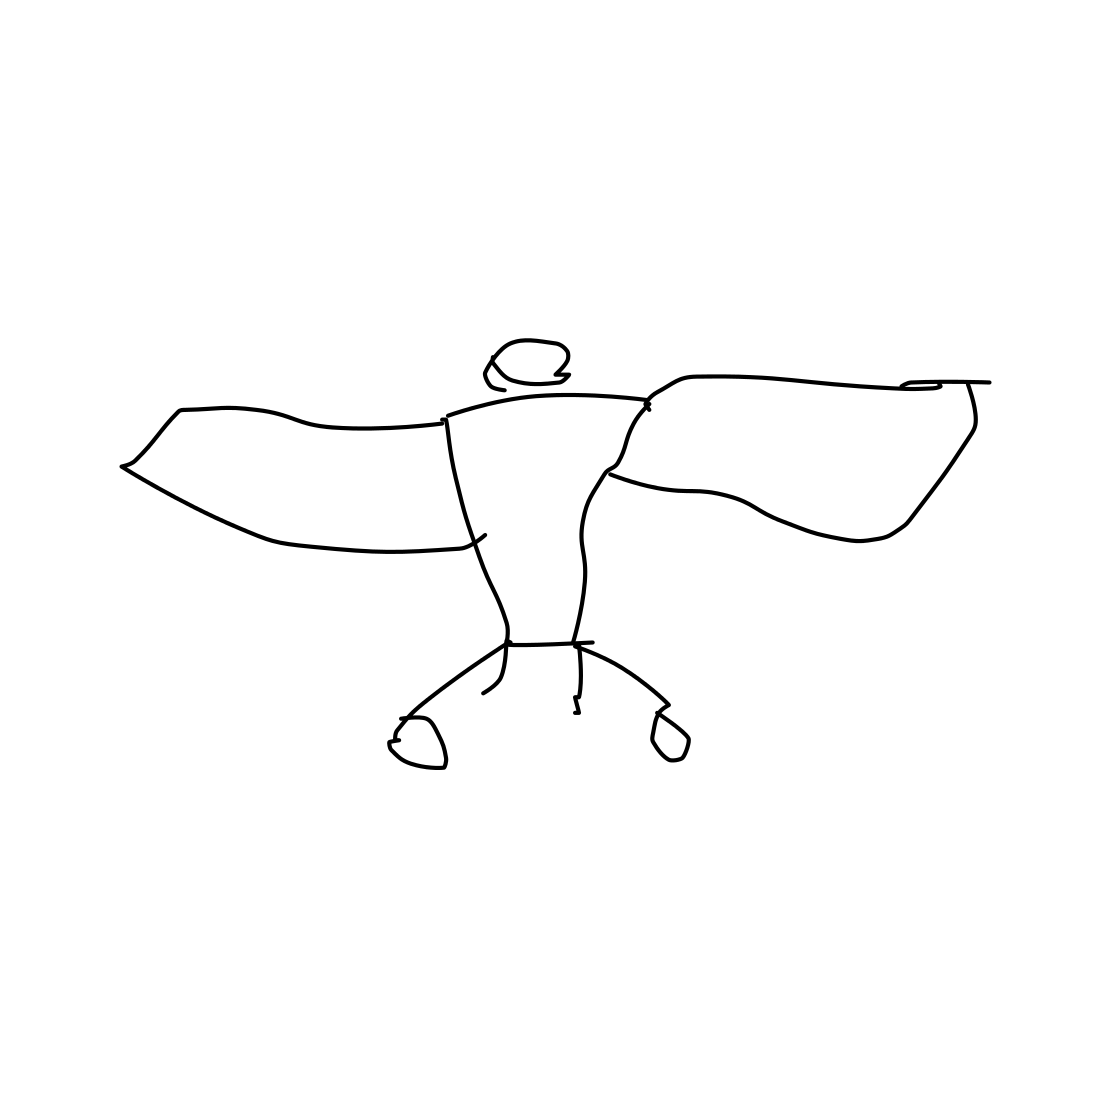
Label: angel